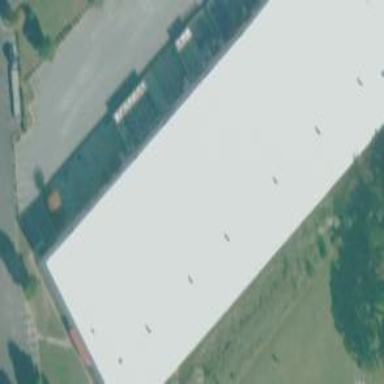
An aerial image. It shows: Warehouse.